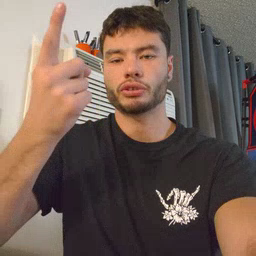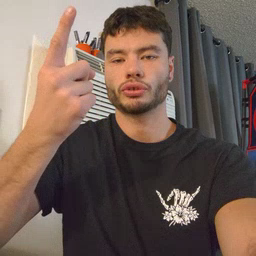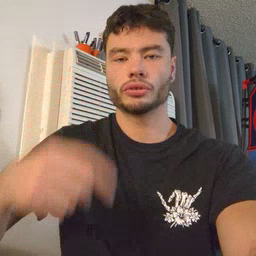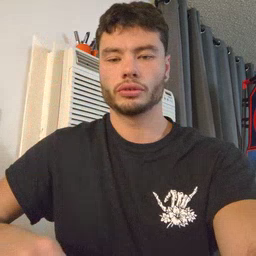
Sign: first